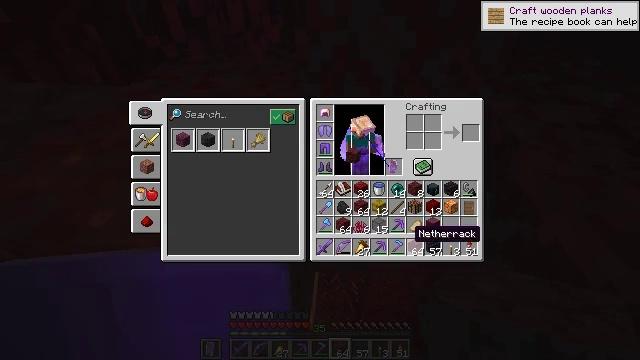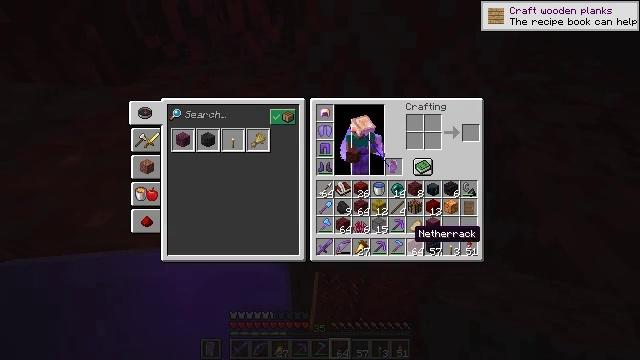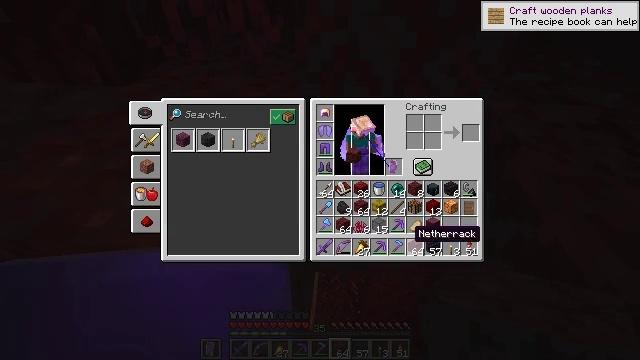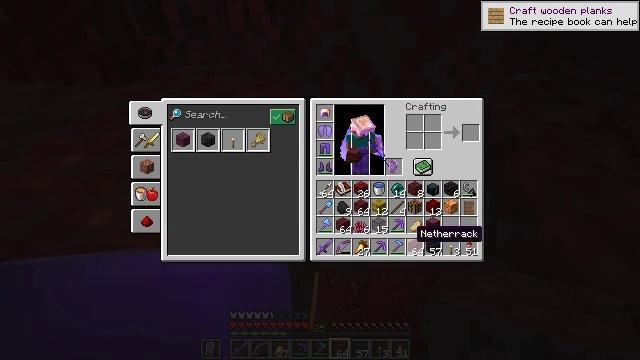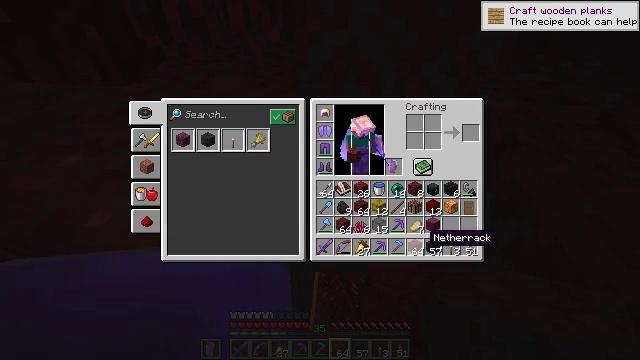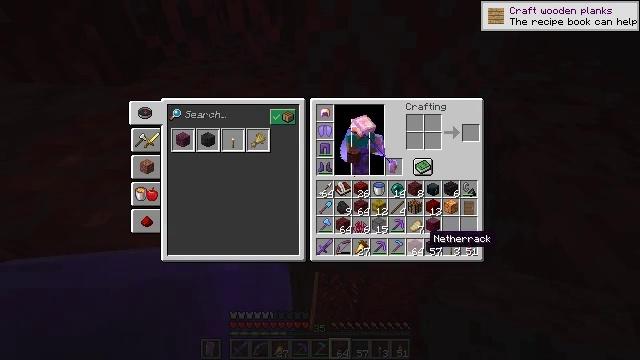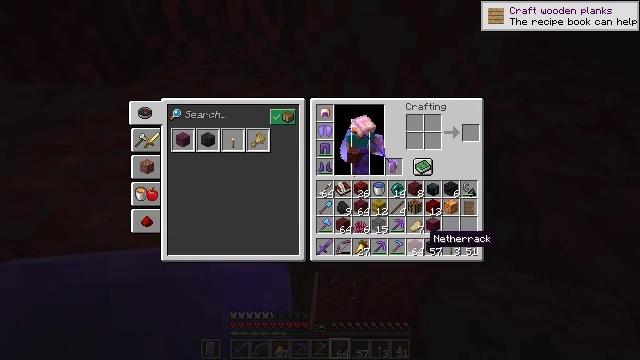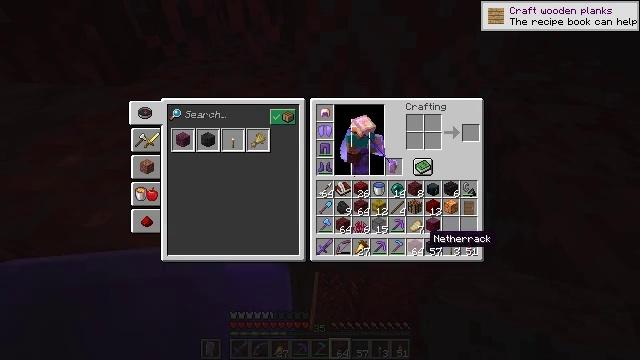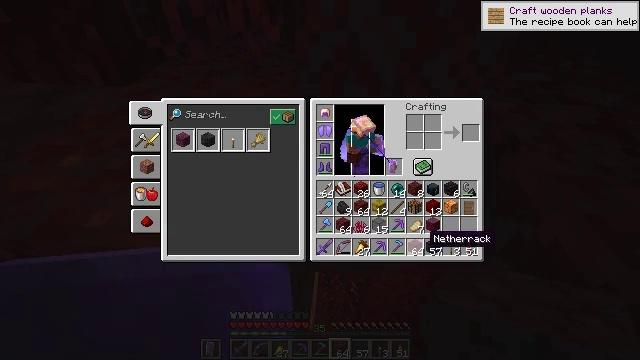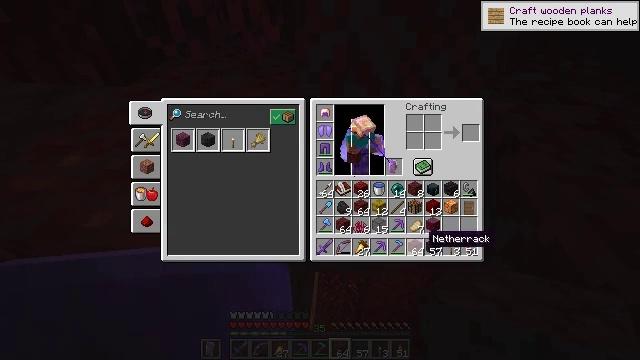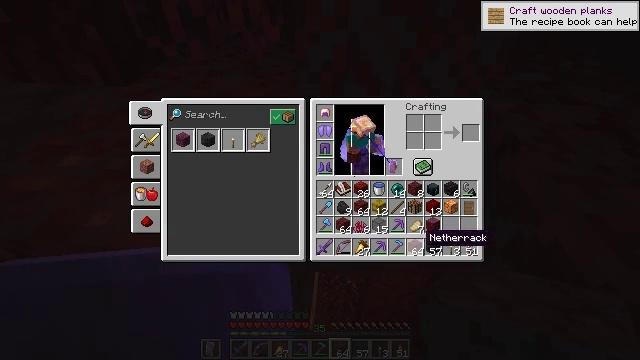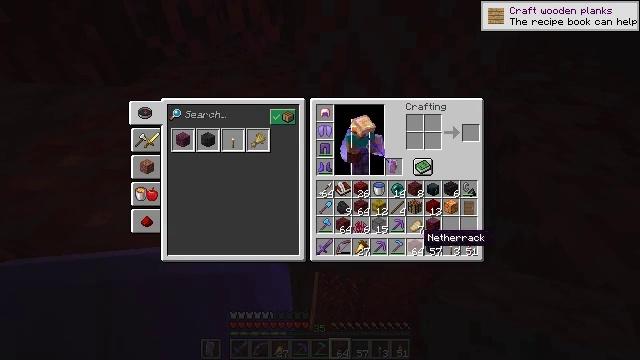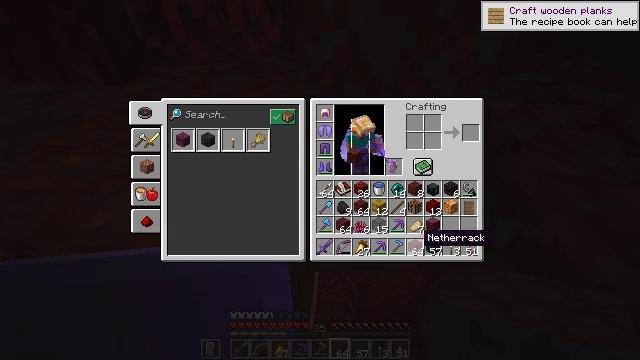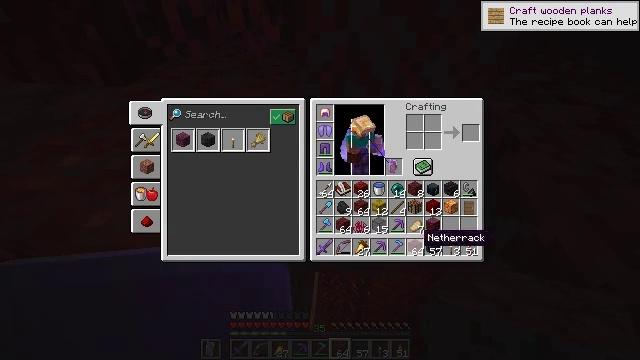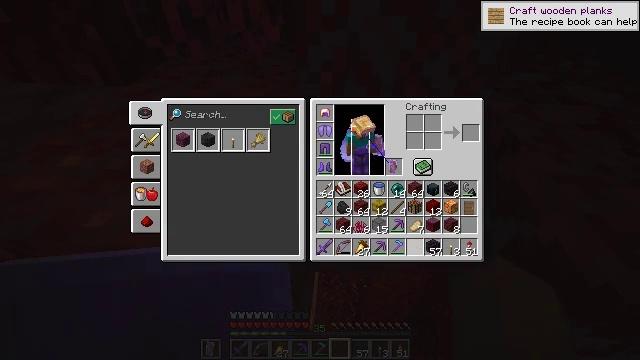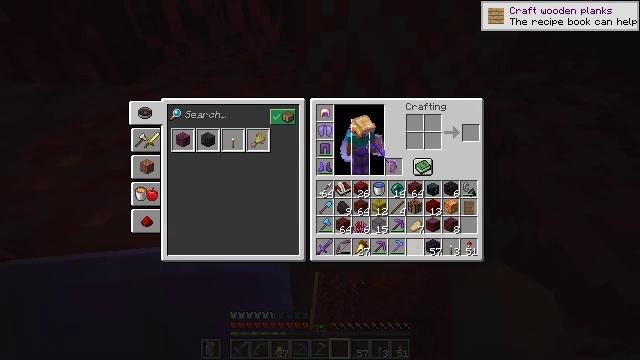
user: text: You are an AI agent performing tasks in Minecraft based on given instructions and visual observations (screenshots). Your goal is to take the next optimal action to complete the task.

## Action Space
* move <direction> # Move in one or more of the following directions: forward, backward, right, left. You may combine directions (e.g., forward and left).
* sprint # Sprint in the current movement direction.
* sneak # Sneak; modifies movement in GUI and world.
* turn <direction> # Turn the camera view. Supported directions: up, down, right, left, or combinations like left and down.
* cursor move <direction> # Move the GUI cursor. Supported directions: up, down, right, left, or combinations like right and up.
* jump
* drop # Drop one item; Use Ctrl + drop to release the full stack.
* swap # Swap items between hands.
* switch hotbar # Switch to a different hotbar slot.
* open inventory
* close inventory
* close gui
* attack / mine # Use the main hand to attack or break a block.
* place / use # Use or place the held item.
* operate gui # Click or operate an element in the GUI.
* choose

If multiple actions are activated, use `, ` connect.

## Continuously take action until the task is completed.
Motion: motion action
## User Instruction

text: Mine the crimson stem in the Nether.
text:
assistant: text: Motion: no_op
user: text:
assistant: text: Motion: no_op
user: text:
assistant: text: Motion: no_op
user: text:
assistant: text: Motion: cursor move right
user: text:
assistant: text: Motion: no_op
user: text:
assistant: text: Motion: sneak
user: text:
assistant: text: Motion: sneak
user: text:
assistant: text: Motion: sneak
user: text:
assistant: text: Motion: sneak
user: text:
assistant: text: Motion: sneak
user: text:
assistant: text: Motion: sneak
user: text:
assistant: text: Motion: sneak
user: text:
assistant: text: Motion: sneak
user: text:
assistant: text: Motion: sneak, operate gui
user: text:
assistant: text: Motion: sneak, operate gui
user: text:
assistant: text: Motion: sneak, operate gui
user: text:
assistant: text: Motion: sneak
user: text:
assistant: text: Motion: sneak
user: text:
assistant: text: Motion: sneak
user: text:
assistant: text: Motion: sneak
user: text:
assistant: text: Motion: sneak
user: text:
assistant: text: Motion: sneak
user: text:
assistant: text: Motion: sneak
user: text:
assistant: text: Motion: sneak
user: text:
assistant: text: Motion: sneak
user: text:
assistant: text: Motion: sneak
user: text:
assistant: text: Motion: sneak
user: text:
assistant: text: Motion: sneak, cursor move left
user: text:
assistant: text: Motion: sneak, cursor move left
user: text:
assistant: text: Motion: sneak, cursor move left